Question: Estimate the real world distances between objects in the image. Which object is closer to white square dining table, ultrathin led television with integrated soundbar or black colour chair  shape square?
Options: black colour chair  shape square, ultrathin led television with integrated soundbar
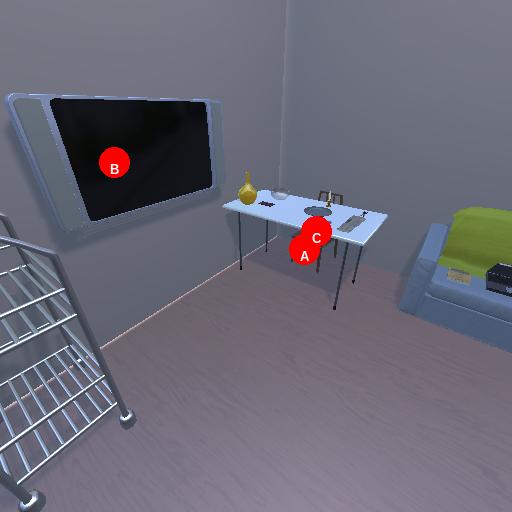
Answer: black colour chair  shape square